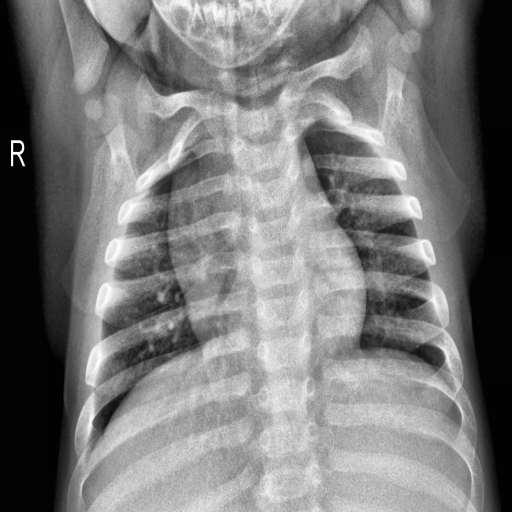
Finding: NORMAL